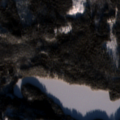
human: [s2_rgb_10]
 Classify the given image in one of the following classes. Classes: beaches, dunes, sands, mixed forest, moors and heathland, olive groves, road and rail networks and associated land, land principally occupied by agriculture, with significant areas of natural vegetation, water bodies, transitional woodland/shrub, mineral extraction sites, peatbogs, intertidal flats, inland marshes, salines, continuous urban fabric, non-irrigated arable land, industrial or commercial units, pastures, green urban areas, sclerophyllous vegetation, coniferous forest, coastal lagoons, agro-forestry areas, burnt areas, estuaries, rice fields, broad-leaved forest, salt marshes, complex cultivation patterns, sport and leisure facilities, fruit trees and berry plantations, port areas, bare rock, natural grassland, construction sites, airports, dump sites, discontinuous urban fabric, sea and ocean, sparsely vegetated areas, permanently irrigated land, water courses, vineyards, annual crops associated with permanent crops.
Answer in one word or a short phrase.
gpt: coniferous forest, mixed forest, water bodies